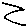
Label: zigzag